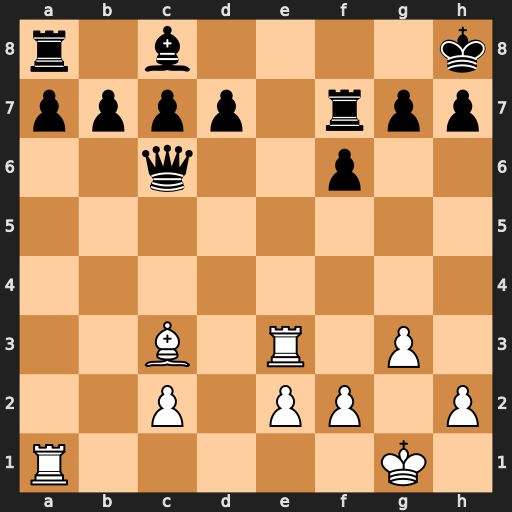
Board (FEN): r1b4k/pppp1rpp/2q2p2/8/8/2B1R1P1/2P1PP1P/R5K1
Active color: w
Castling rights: -
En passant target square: -
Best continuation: Re8+ Rf8 Rxf8#